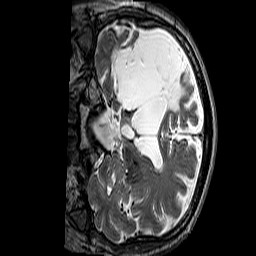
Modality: T2w
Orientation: coronal
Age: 52
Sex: male
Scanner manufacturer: siemens
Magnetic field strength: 3 T
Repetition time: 3.2 s
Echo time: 0.212 s